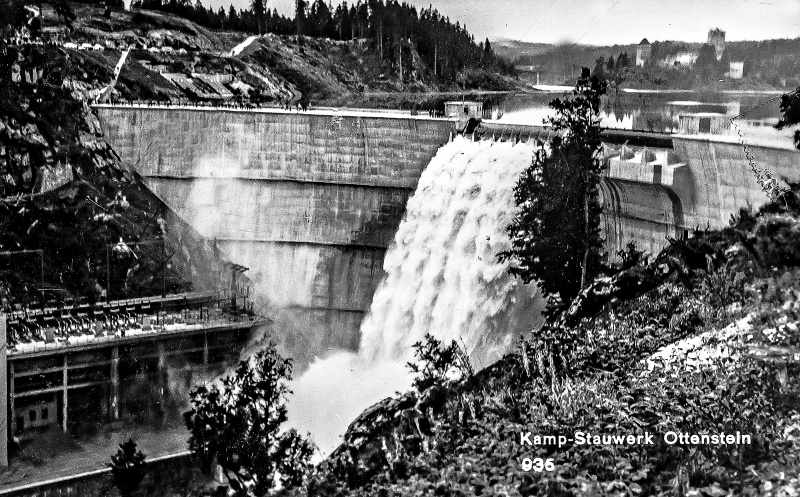
Institution: Gemeindearchiv Rastenfeld
Schlagwörter: baum, berg, himmel, wasser, weiß, bäume, landschaft, menschen, see, ufer, grau, schwarz, gras, hund, schloss, weg, alt, architektur, stein, natur, wald, wasserfall, turm, berge, gebirge, mauer, ausflug, damm, schaum, strom, tannen, kraft, hoch, foto, fotografie, photographie, burg, alpen, beton, technik, festung, schwarzweiss, gefahr, neu, photo, umwelt, aufbruch, tirol, draht, tradition, tief, burgruine, wall, fortschritt, schleuse, überlauf, kamp, stauen, energie, stausee, staudamm, zelten, staumauer, gefache, woljen, wasserkraft, innovation, wassefall, stauwerk, burg im hintergrund, wasserfall#, naturzerstörung, ottenstein, schwarz-weiß photo, kamp-stawerk, kamp-stauwerk, fortschritss, waldviertel, steudamm, k�nstlicher wasserfall, grüne energie, gebaute umwelt, stauesse, energiegewinnung, umweltschutz, ottensteln